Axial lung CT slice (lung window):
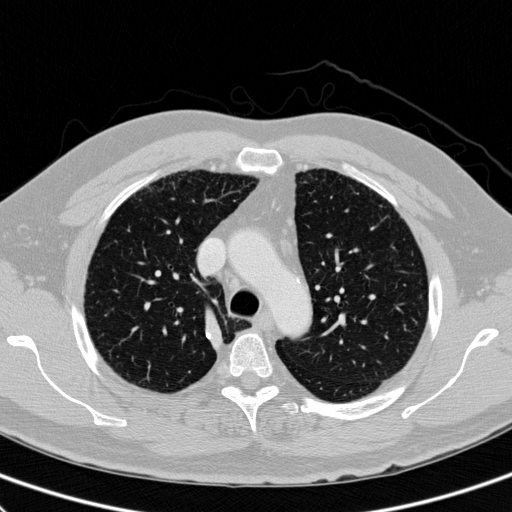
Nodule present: no